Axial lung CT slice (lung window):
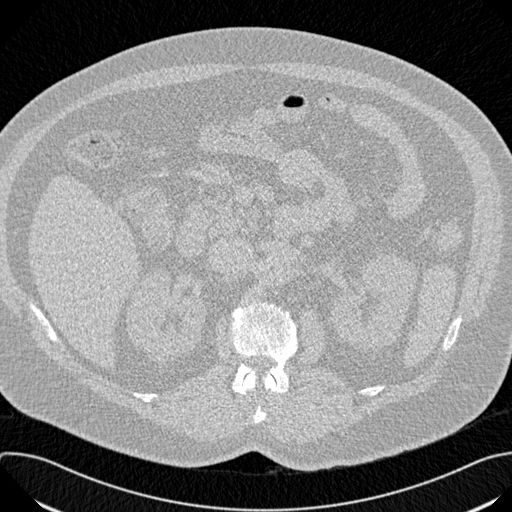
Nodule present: no